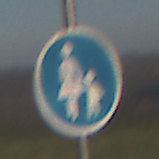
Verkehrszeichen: Gehweg
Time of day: MorningAfternoon
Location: Outdoor (Nature)
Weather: Clear
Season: Winter
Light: Natural